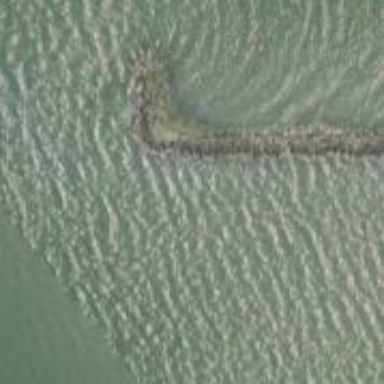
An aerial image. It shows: Breakwater structure.